Chest X-ray. View position: AP
Patient age: 20
Patient sex: M
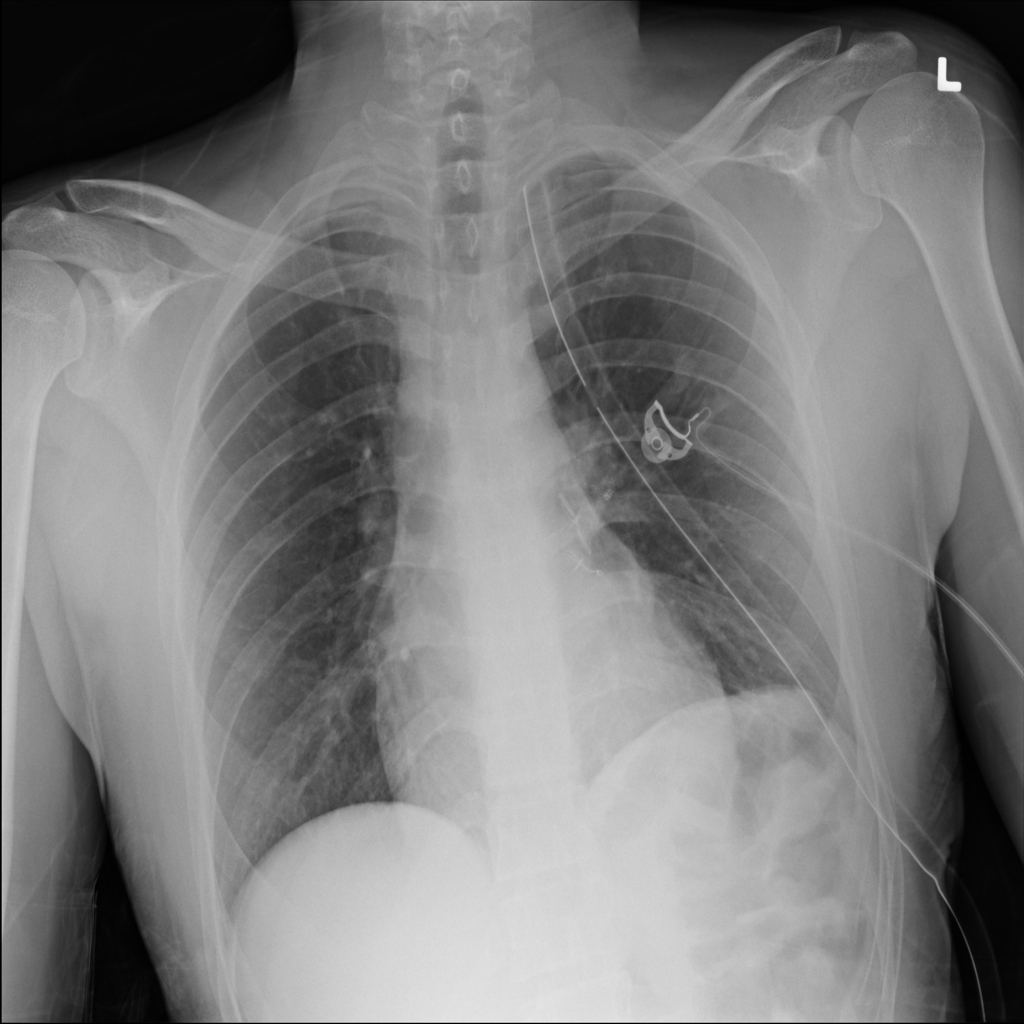
Finding: Pneumothorax